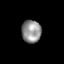
Tissue: skin
Cell type: Others
Senescence score: 0.7517
Nuclear area (px): 435
Mean DAPI intensity: 146.039